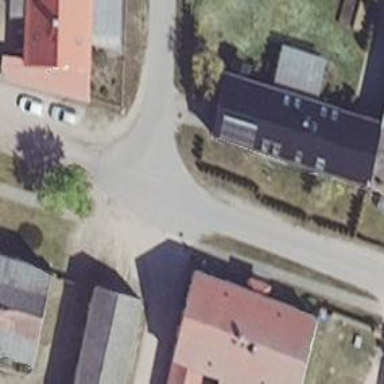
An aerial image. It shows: Residential road with asphalt surface.